Aerial crown-view tile of a tropical tree (Barro Colorado Island, Panama), acquired 20250915:
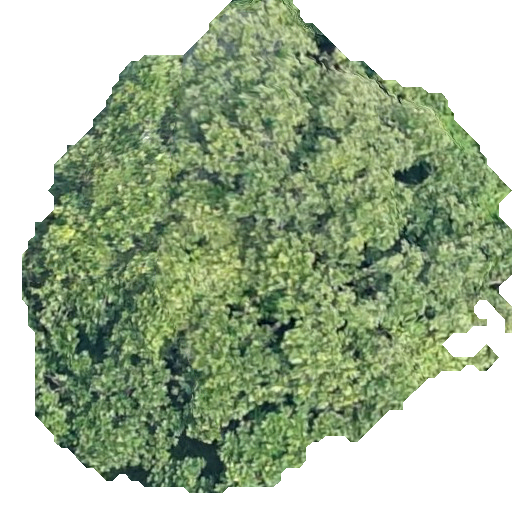
Species: Anacardium excelsum
GBIF accepted scientific name: Anacardium excelsum
Crown area: 246.545 m²